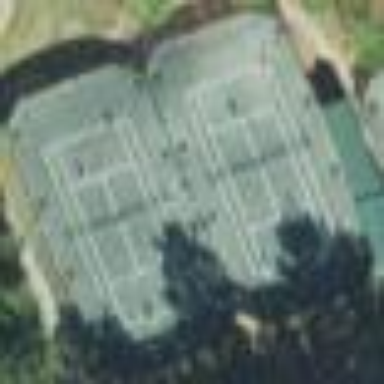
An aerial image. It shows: Tennis court on the leisure land pitch.